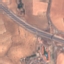
Land use / land cover class: Highway